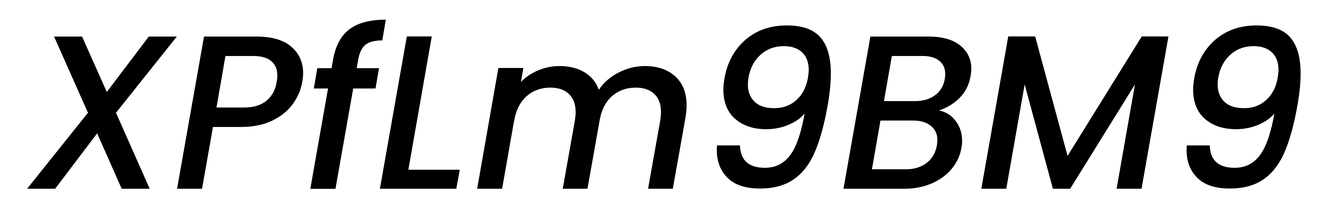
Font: Poppins-MediumItalic